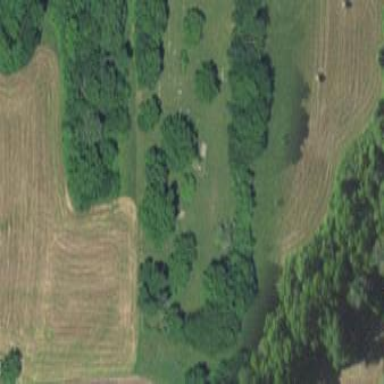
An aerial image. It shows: Cemetery.